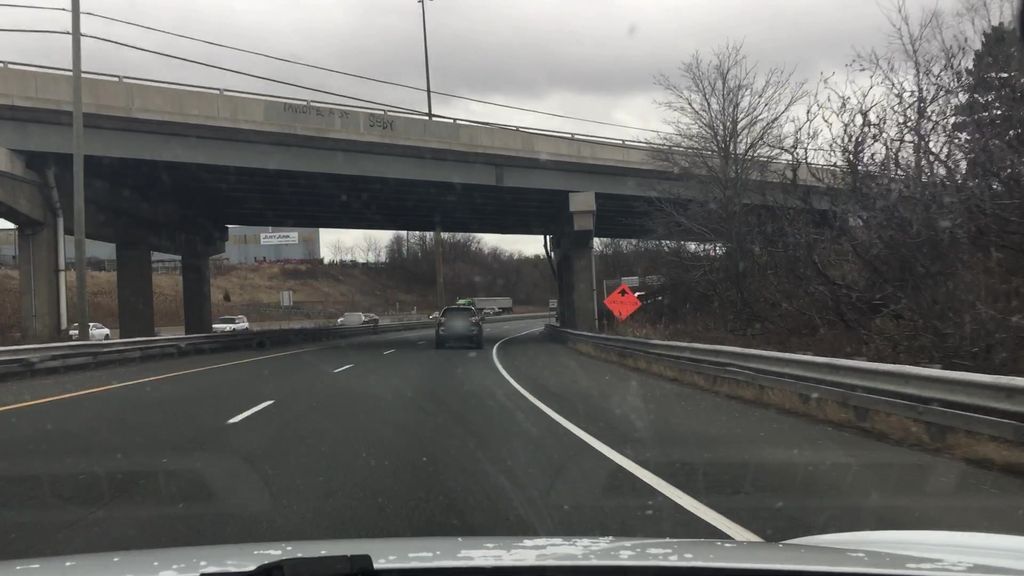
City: hamilton